Question: So I have a 'ListView' on which I attach :
'''
mList.setOnTouchListener(gestureListener);
'''
What this gesture listener does is basically measure deltaX (horizontal swipe) and detects if it is higher than some value, then it knows that swipe has occured.
Then I have :
'''
mList.setOnItemClickListener(new AdapterView.OnItemClickListener() { ... }
'''
Which checks with gesture object if swipe has happened, if yes its a swipe, otherwise its a click.
All this works fine.
When I swipe elements with my thumb, sometimes I make a list scroll just a bit vertically.
The horizontal swipe is detected, but the problem is that 'OnItemClickListener' doesnt fire, which is where I would launch some actions on the item depending if it is a swipe or not.
So the problem is that the vertical scroll mechanism of listview, makes something that makes onItemClicked event not to fire.

the list on the left works fine, no vertical scrolling appears.
the list on the right, I swipe the item but slightly to the bottom as well (still within the bounds of this item) so that the list moves just a bit. And the 'OnItemClicked' does not fire.
How can I add a small margin for vertical scroll, so that the scroll appears but the onItemClicked is still fired?
Thanks
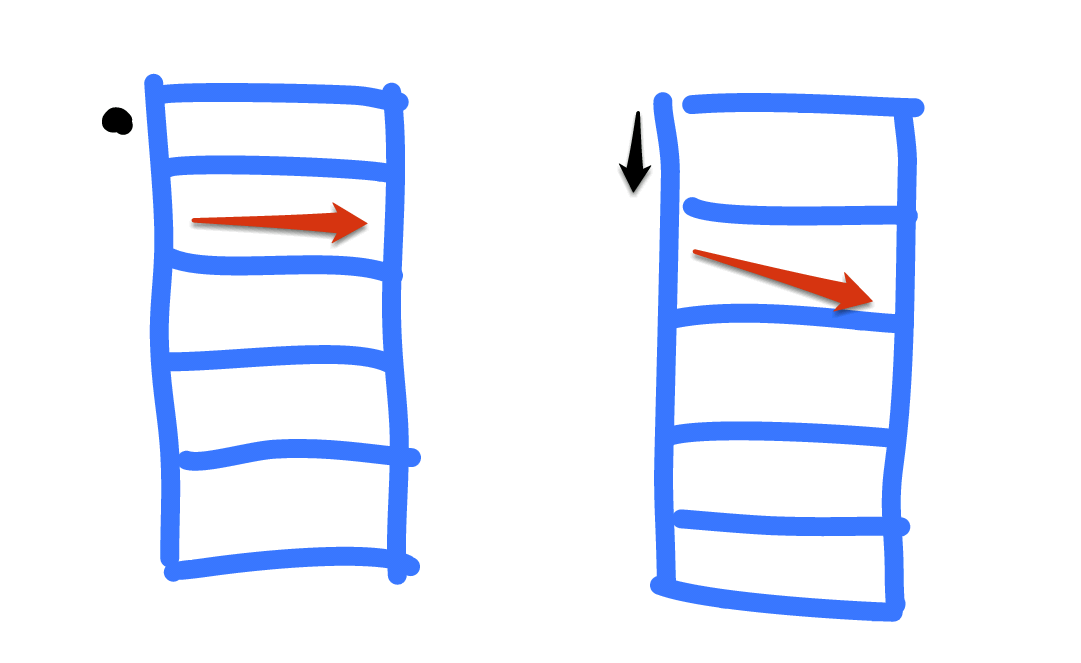
Answer: I was looking for implementation of swiping a listview,
now when in December edition of Gmail there is a swiping effect on each item, its implementation answers my question
It can be found here :
<URL>